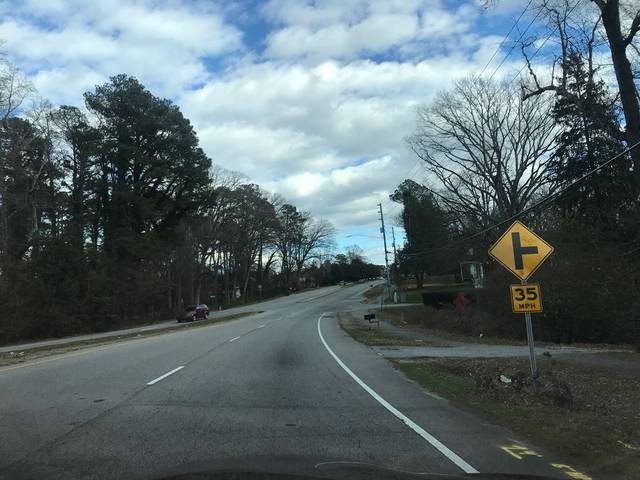
Region: United States
Coordinates: 35.786, -78.718